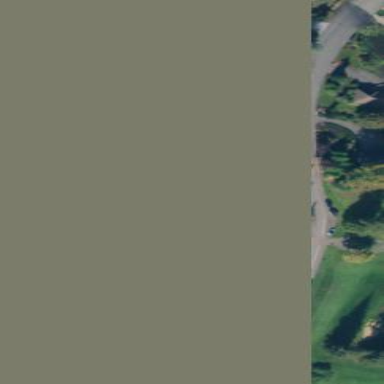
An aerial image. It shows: Clubhouse building associated with golf course.